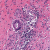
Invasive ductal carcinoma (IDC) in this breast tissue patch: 0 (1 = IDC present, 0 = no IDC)